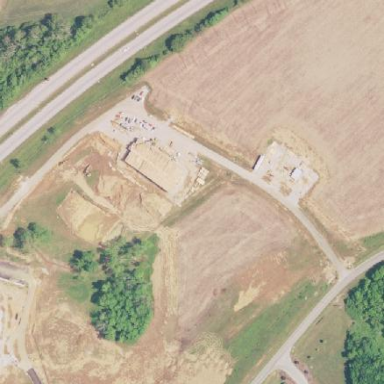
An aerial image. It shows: Distillery.